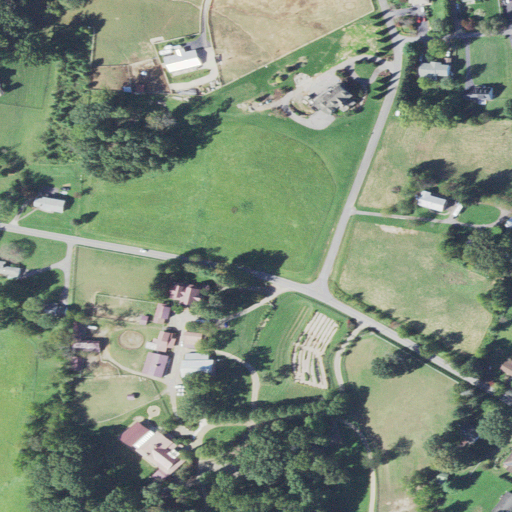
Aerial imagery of ridge(s) in North Carolina named Justice Ridge containing pasture, open development, deciduous forest, low intensity development, medium intensity development, high intensity development, and mixed forest